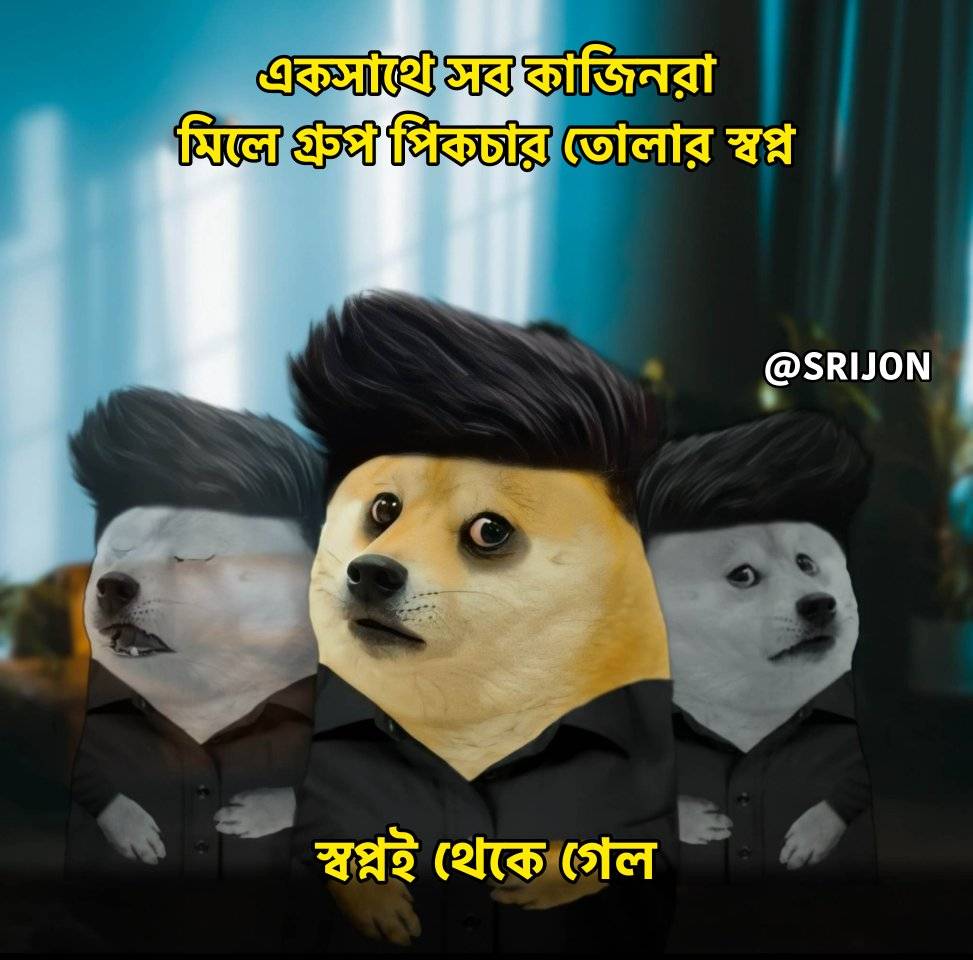
Text: একসাথে সব কাজিনরা মিলে গ্রুপ পিকচার তোলার স্বপ্ন স্বপ্নই থেকে গেল
Label: Non Hate